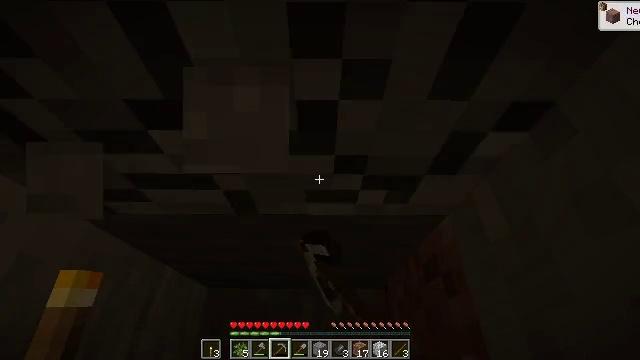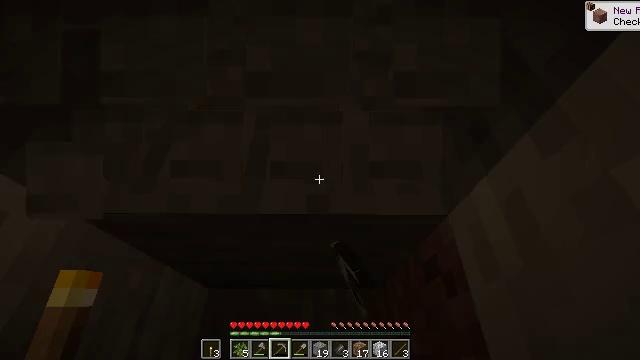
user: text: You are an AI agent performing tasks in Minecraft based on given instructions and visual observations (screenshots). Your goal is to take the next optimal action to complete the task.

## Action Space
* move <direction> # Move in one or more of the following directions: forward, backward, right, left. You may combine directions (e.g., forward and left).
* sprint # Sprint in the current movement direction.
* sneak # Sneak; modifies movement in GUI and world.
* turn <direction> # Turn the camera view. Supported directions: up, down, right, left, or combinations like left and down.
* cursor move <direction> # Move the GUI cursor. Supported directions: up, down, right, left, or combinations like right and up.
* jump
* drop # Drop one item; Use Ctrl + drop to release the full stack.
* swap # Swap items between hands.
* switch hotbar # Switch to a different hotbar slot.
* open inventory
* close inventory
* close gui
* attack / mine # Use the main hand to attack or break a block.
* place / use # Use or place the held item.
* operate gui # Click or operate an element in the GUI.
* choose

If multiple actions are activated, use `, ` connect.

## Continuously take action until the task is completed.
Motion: motion action
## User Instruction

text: Dig up the stone with a tool.
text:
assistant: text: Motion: attack / mine
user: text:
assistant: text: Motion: attack / mine